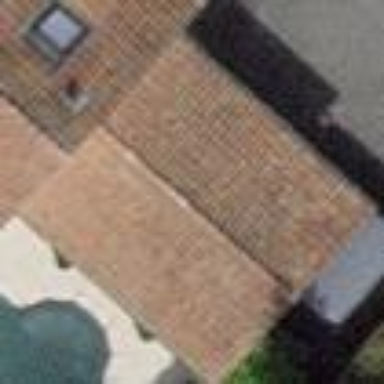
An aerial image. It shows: View of roof of building.